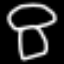
Label: mushroom